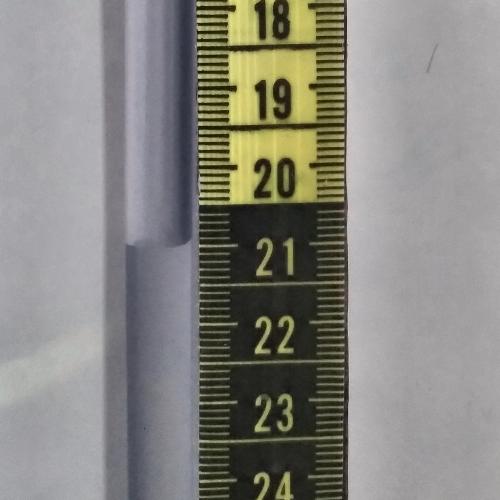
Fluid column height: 20.9 cm